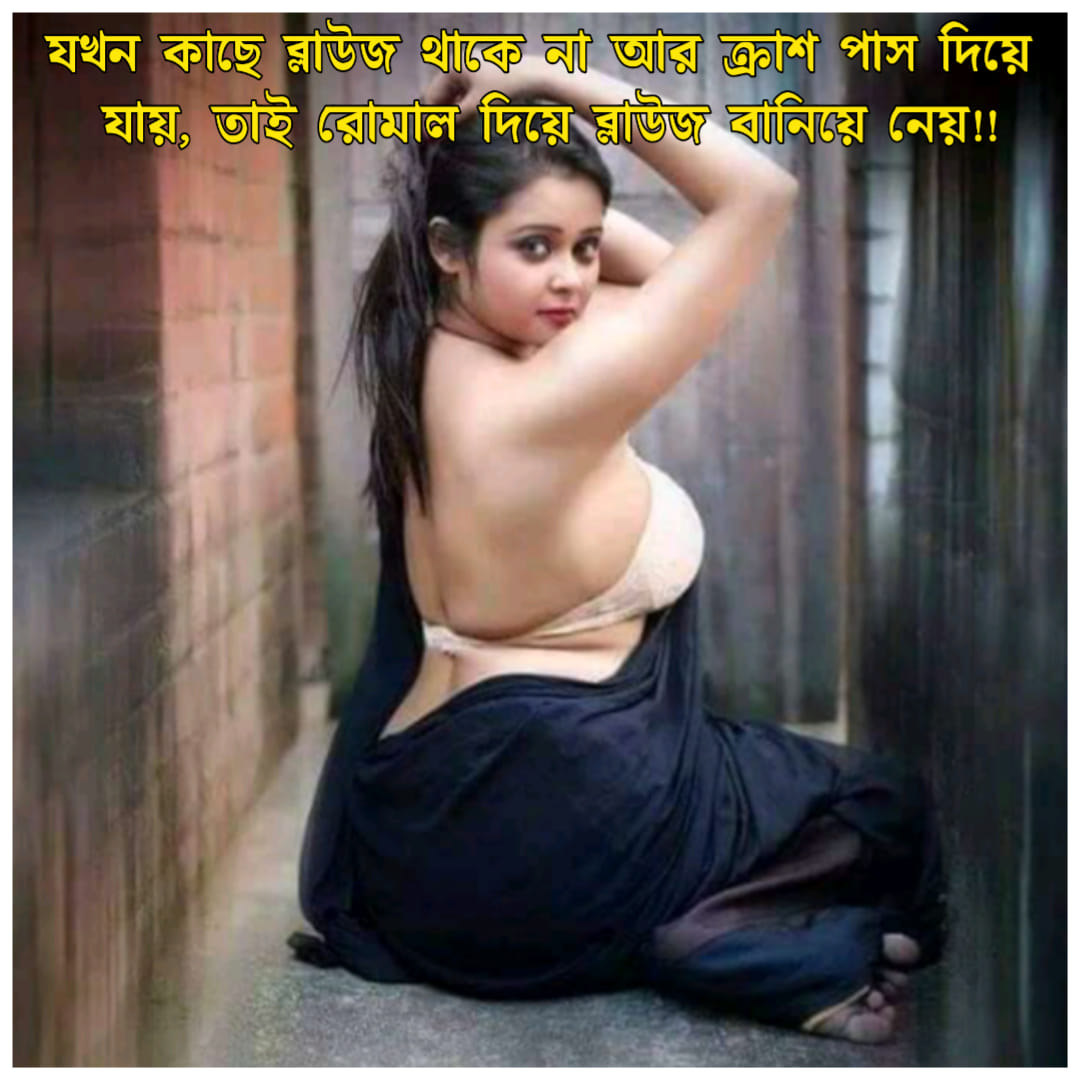
Caption: যখন কাছে ব্লাউজ থাকে না আর ক্রাশ পাস দিয়ে যায়, তাই রোমাল দিয়ে ব্লাউজ বানিয়ে নেয় !!
Label: hate